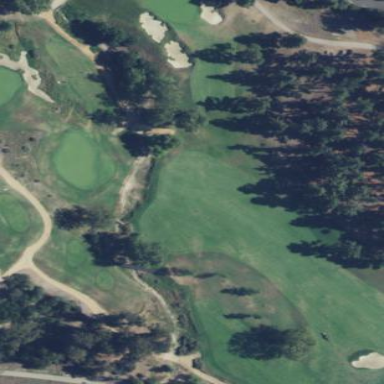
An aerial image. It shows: Golf rough area.